Question: I have to post the value from input fields to my webservice. Searching on the net give no luck at all. I am not allowed to use AJAX/JSon to wrap and post the data, Only through WCF. And I'm stuck with that. Hope someone could help.
HTML FILE:
I remove some fields to minimize the space consumption.
'''
<%@ Page Language="C#" AutoEventWireup="ue" CodeBehind="WebForm1.aspx.cs" Inherits="BasePayment.Client.WebForm1" %>
<!DOCTYPE html PUBLIC "-//W3C//D HTML 4.01 ansitional//EN" "http://www.w3.org//html4/loose.d">
<html>
<body>
<form method="POST" name="frmPayment" action="">
Merchant ID
<input type="text" name="merchantId" value="1546" />
Payment Method
<input type="text" name="pMethod" value="VISA" />
Credit card expiry month - 2 digits.
<input type="text" name="epMonth" value="02" />
Credit card expiry year - 4 digits.
<input type="text" name="epYear" value="2012" />
Credit card number.
<input type="text" name="cardNo" value="4918914107195005" />
Credit Card Verification Code
<input type="text" name="securityCode" value="123" />
Credit card holder name
<input type="text" name="cardHolder" value="Juan Dela Cruz" />
Redirect to a URL upon failed ansaction:
<input type="text" name="failUrl" value="http://www.yahoo.com" />
Remark:
<input type="text" name="remark" value="Other Remarks" />
<input type="submit" value="Submit" id="btnSubmit"/>
</form>
</body>
</html>
'''
WCF:
'''
using System;
using System.Runtime.Serialization;
using System.ServiceModel;
using BasePayment.Entities;
using System.ServiceModel.Activation;
namespace BasePayment.WebService
{
[AspNetCompatibilityRequirements(RequirementsMode = AspNetCompatibilityRequirementsMode.Allowed)]
[ServiceBehavior(InstanceContextMode = InstanceContextMode.PerCall)]
public class PaymentComponent : IPaymentComponent
{
public void SendPayment(PaymentInformation payInfo)
{
PaymentInformation newPayInfo = new PaymentInformation();
/*Validation of input goes here ...
*
*
*
* */
// Then send data.
}
}
}
'''
INTERFACE OF WCF:
'''
using System;
using System.Runtime.Serialization;
using System.ServiceModel;
using System.ServiceModel.Web;
using BasePayment.Entities;
namespace BasePayment.WebService
{
[ServiceContract(Namespace="http://test.com/services/payment")]
public interface IPaymentComponent
{
[OperationContract]
[WebInvoke(UriTemplate="PaymentInfo", Method="POST")]
void SendPayment(PaymentInformation payInfo);
}
}
'''
ENTITY FOR PAYMENT INFO:
I remove some properties to minimize the space consumption.
'''
using System;
using System.Collections.Generic;
using System.Linq;
using System.Web;
namespace BasePayment.Entities
{
public class PaymentInformation : IPaymentInformation
{
public PaymentInformation()
{
}
public int ExpiryMonth
{
get;
set;
}
public int ExpiryYear
{
get;
set;
}
public int CreditCardVerificationCode
{
get;
set;
}
public double Amount
{
get;
set;
}
public string Language
{
get;
set;
}
public string CardHolderName
{
get;
set;
}
public string Remark
{
get;
set;
}
}
}
'''
INTERFACE OF ENTITY:
'''
using System;
using System.Collections.Generic;
using System.Linq;
using System.Text;
namespace BasePayment.Entities
{
interface IPaymentInformation
{
long CreditCardNumber { get; set; }
long OrderReferenceID { get; set; }
int CurrencyCode { get; set; }
int MerchantID { get; set; }
int ExpiryMonth { get; set; }
int ExpiryYear { get; set; }
int CreditCardVerificationCode { get; set; }
double Amount { get; set; }
string Language { get; set; }
string CardHolderName { get; set; }
string URLUponFailed { get; set; }
string URLUponSuccess { get; set; }
string URLUponError { get; set; }
string Remark { get; set; }
PaymentMethod PaymentMethod { get; set; }
}
}
'''
AND HERE IS THE PREVIEW OF MY PROJECT:

Thanks in advance !!!
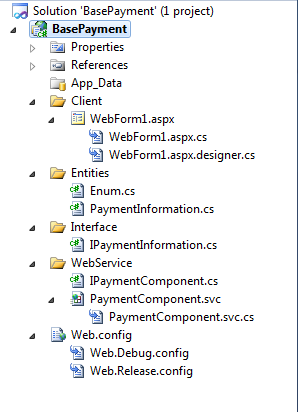
Answer: What you could do is post the inputs back to the server side code which in this case would be WebForm1.aspx.cs, what you need to do is set the inputs to runat="server" or use aspx controls like the following:
'''
<asp:TextBox runat="server" id="merchantId" value="1546" />
'''
You would need to do this for all the inputs.
Then in the Page load method you could go:
'''
protected void Page_Load(object sender, EventArgs e)
{
if(this.IsPostBack)
{
PaymentInformation newPayInfo = new PaymentInformation();
newPayInfo.MerchantID = merchantId.Text; // to get text
/* Validation of input goes here ... */
// Then send data.
}
}
'''
That means you dont need to use WCF you can just use the page.
Hope this makes sense